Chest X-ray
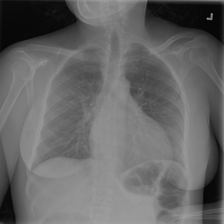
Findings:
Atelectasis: negative
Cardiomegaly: positive
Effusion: negative
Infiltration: negative
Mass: negative
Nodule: negative
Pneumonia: negative
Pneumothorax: negative
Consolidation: negative
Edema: negative
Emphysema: negative
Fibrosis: negative
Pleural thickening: negative
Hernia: negative